Field crop: maize
Growth stage: 2
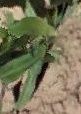
Species: maize